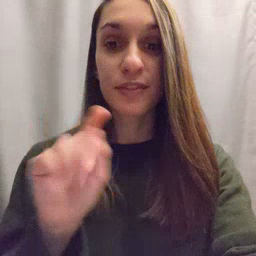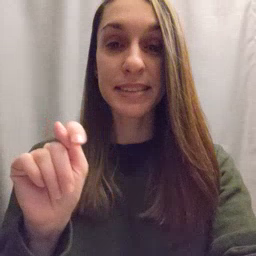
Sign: feet